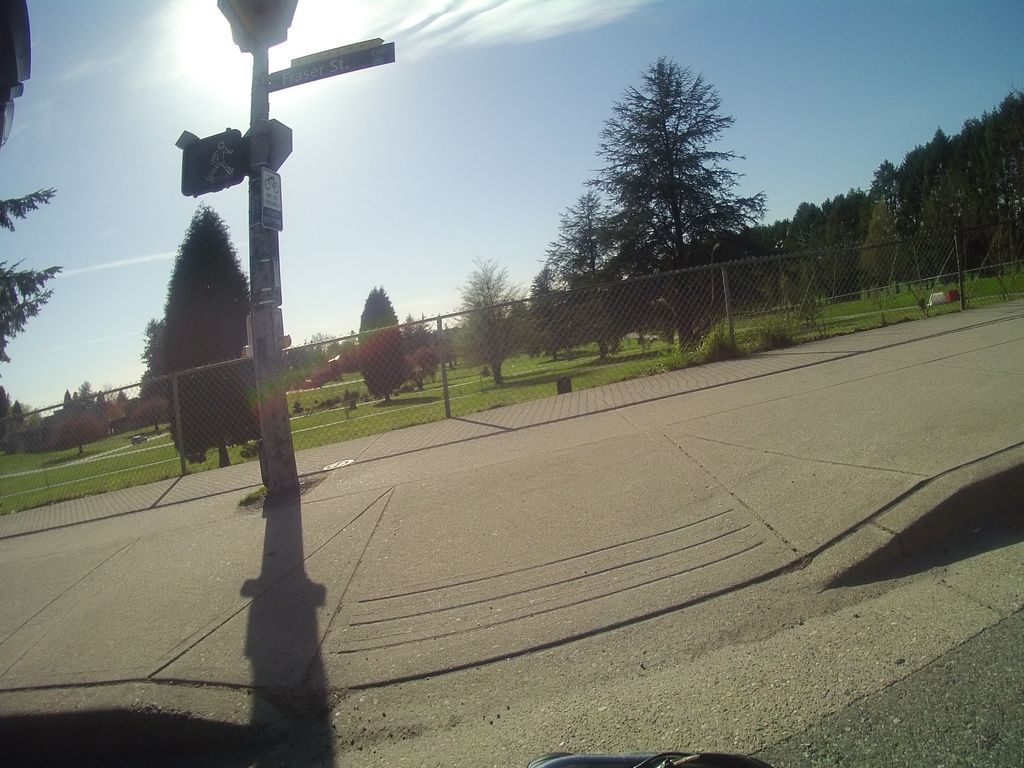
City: vancouver